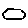
Label: hexagon